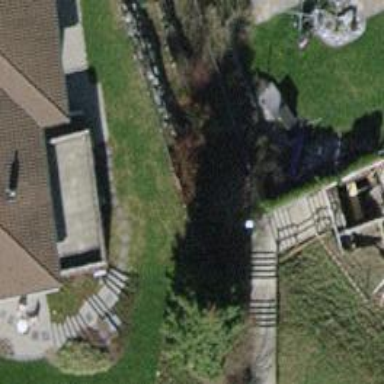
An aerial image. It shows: Steps made of paving stones.